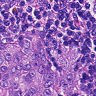
Metastatic tissue present: yes